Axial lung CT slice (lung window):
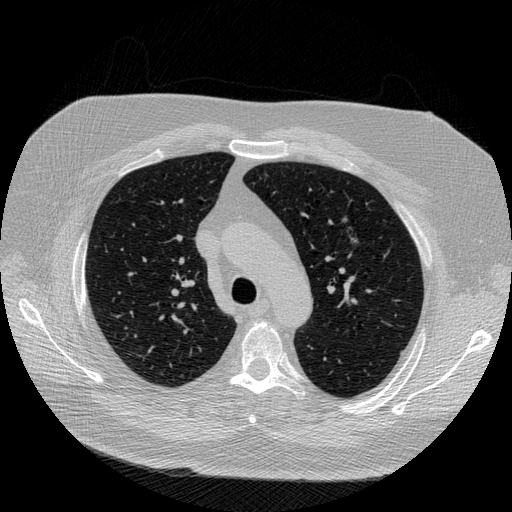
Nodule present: no